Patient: sex F, age 70
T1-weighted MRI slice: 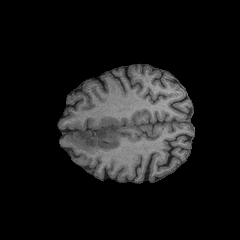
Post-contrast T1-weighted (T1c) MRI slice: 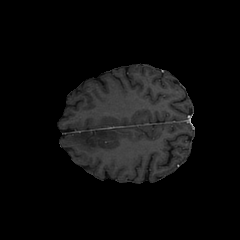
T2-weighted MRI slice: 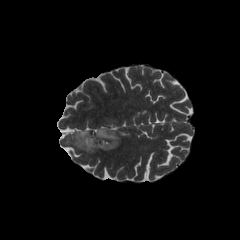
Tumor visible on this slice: yes
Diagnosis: Oligodendroglioma, IDH-mutant, 1p/19q-codeleted
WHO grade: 2